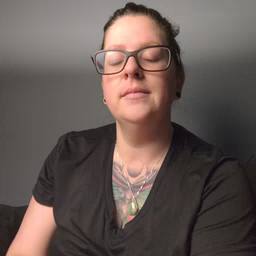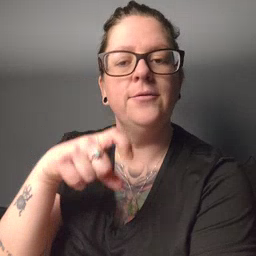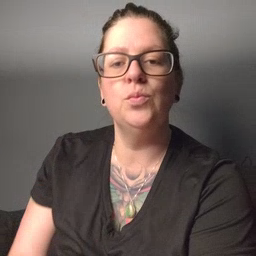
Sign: haveto